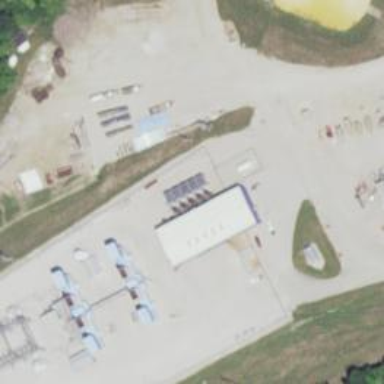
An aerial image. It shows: Generator is pictured.